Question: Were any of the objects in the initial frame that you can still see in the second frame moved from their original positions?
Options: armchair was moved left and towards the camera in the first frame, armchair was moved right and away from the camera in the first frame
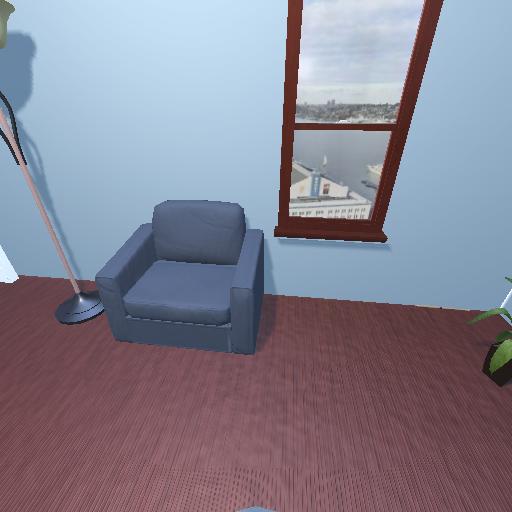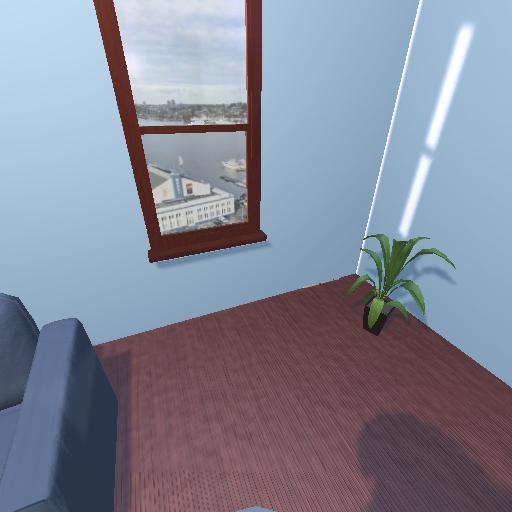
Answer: armchair was moved left and towards the camera in the first frame